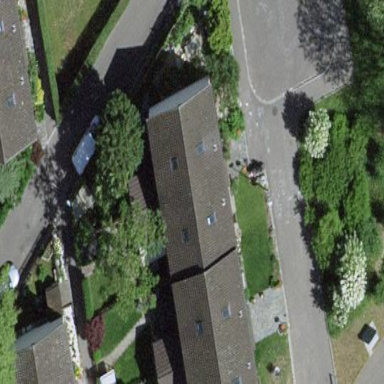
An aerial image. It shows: Terrace building.